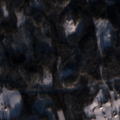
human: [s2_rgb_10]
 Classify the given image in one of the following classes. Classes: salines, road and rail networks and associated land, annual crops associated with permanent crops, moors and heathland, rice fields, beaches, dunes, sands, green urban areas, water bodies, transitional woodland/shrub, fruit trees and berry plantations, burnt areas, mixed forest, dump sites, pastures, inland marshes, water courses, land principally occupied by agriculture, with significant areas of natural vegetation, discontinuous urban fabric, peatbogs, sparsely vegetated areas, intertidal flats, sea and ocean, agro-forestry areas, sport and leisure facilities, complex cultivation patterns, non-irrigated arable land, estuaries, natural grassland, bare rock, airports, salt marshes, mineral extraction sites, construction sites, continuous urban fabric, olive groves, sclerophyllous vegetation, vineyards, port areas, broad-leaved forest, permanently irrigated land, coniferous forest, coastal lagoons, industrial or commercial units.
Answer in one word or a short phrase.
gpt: non-irrigated arable land, coniferous forest, mixed forest, transitional woodland/shrub